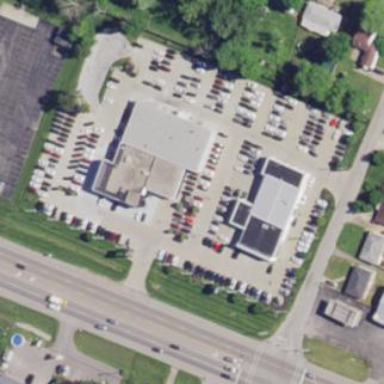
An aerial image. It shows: Commercial area.